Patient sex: F
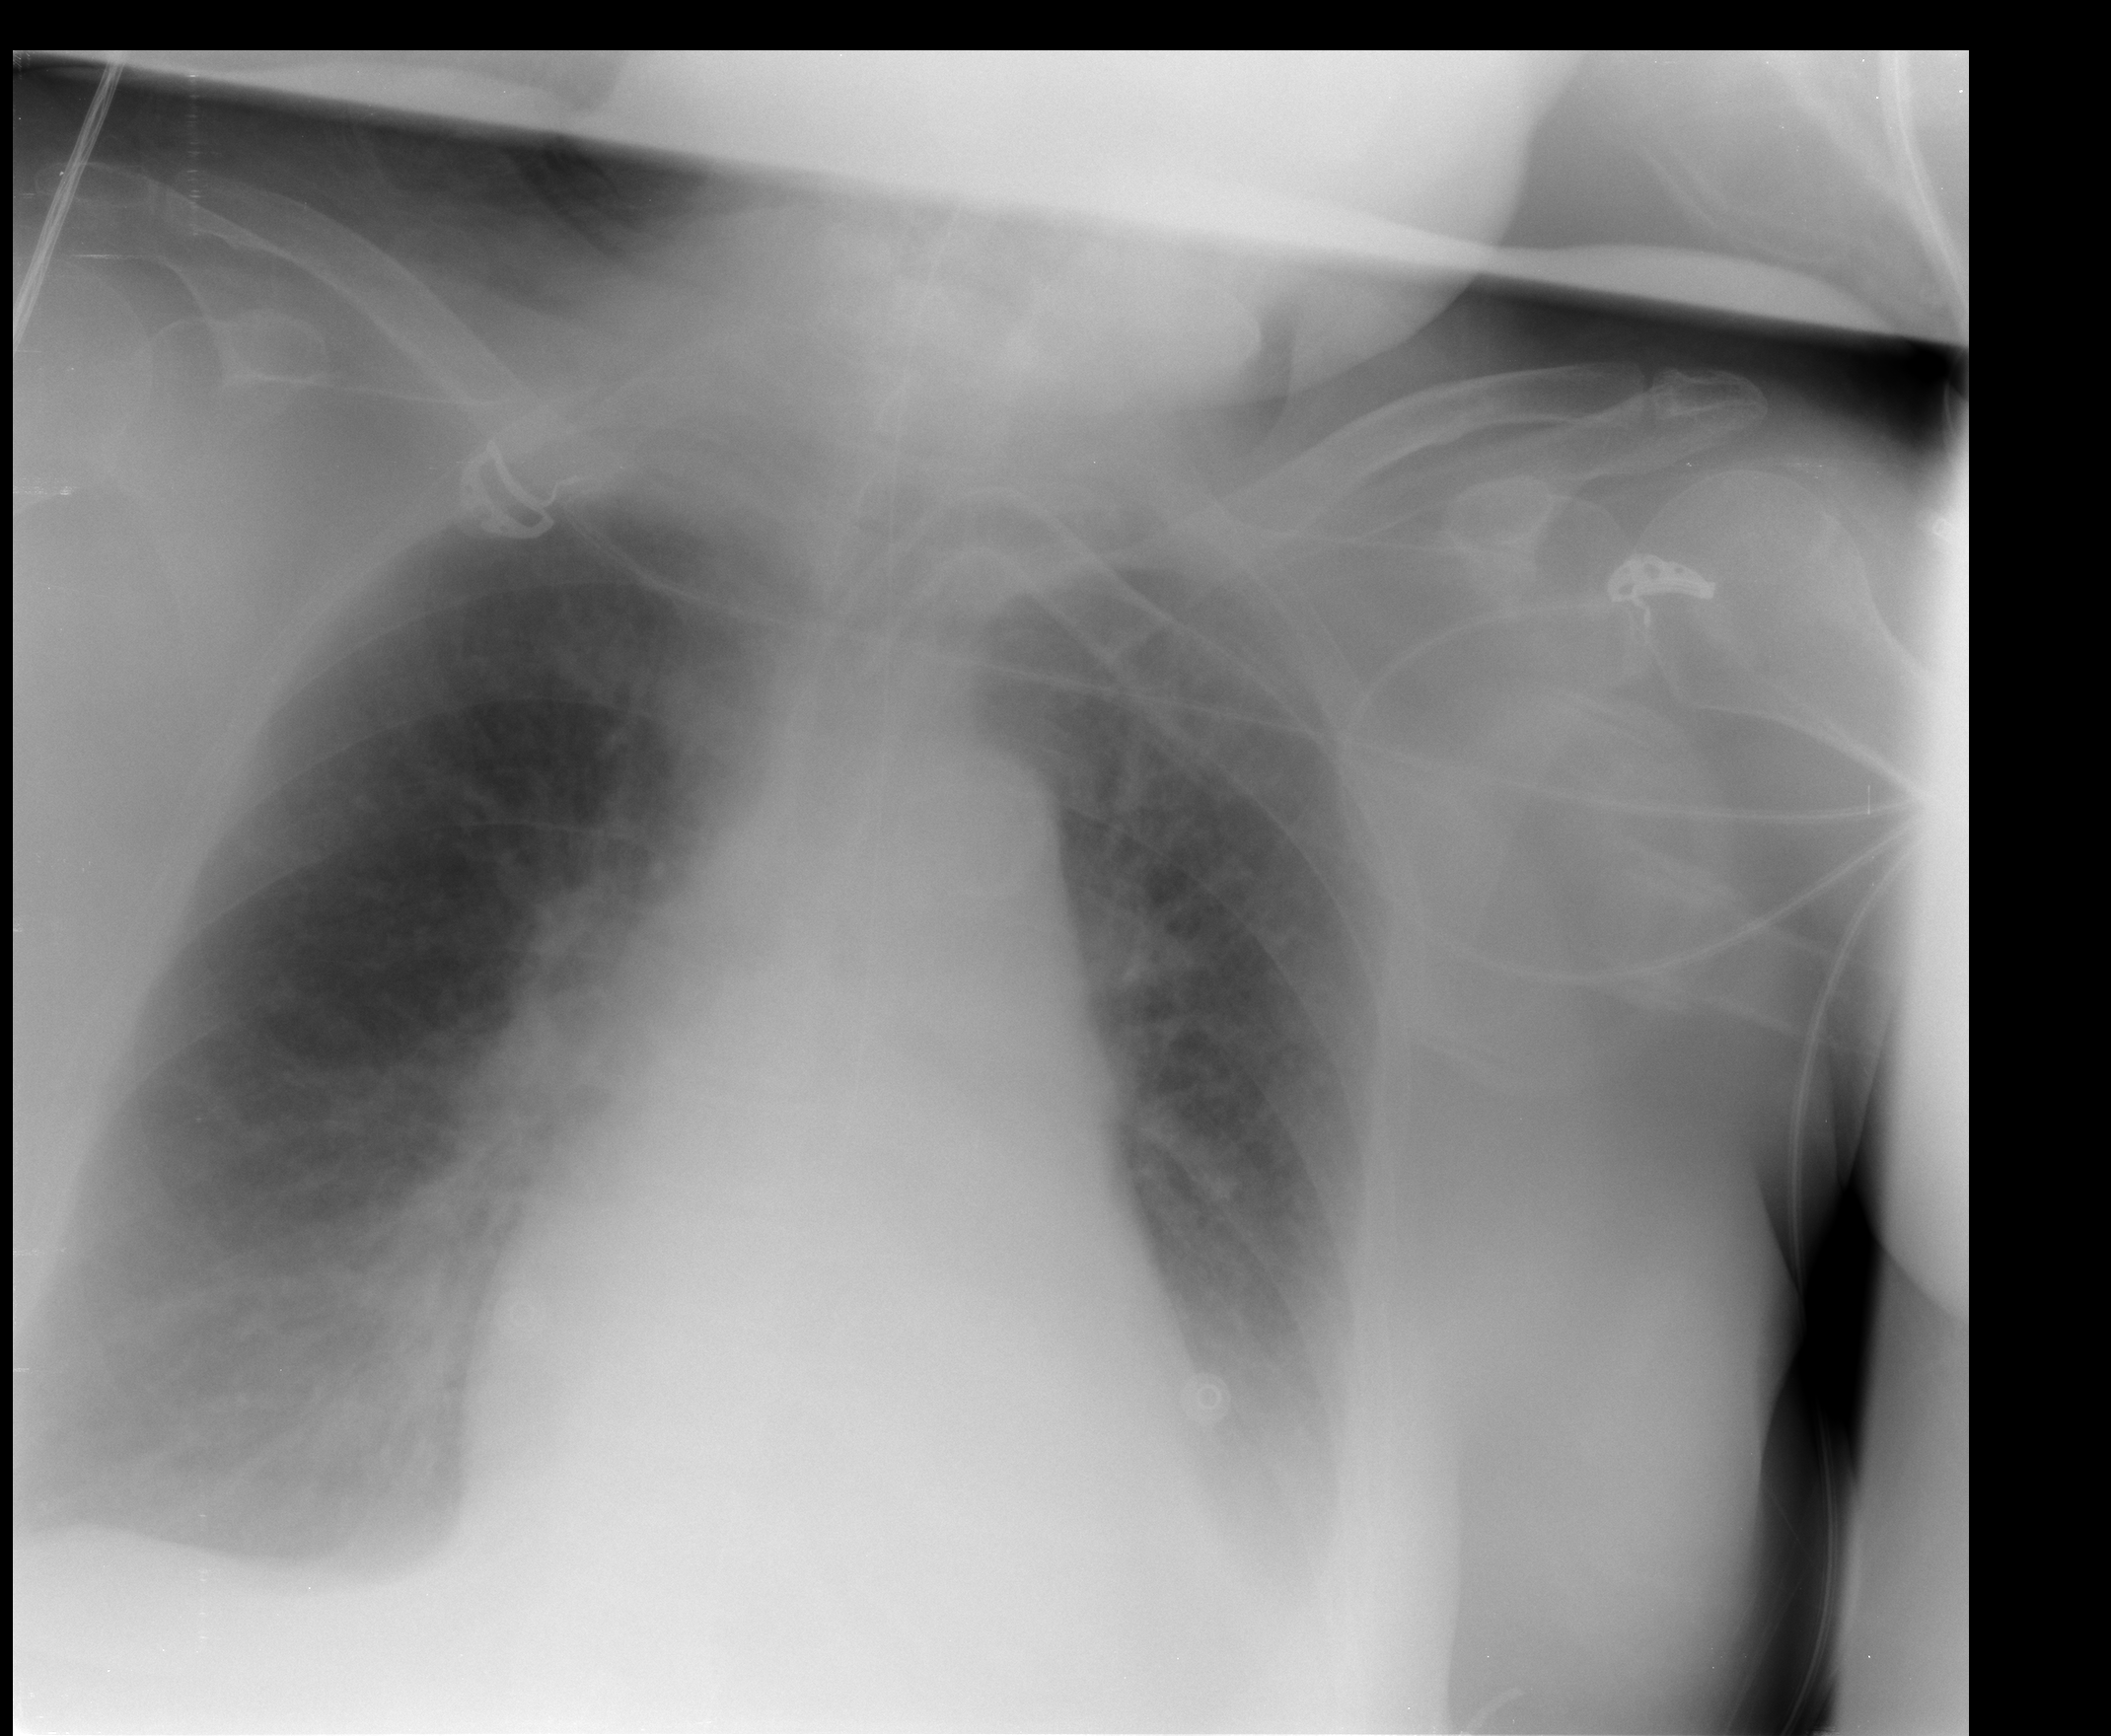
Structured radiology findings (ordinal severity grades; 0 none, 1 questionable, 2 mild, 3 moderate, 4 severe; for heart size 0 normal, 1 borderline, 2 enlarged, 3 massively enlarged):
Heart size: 0
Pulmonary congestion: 2
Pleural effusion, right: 0
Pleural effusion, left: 2
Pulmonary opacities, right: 1
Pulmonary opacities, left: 0
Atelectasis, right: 0
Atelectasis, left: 0